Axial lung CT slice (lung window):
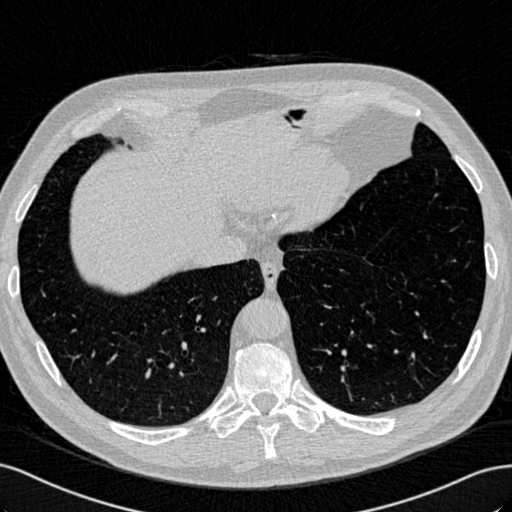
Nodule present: no